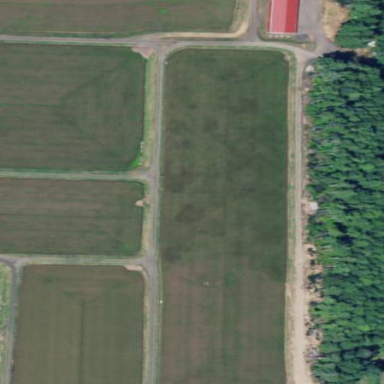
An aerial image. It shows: Farmland with cranberries as the main crop.